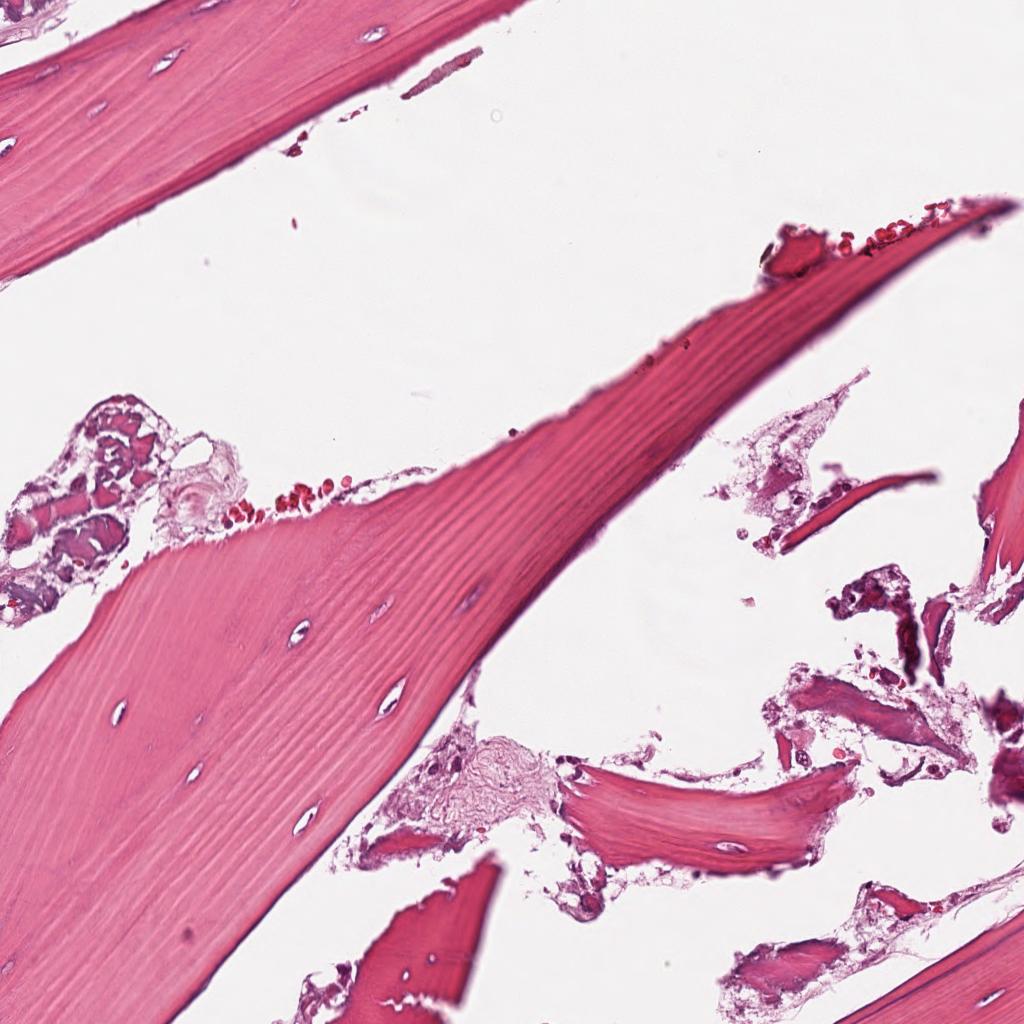
Label: Non-Tumor